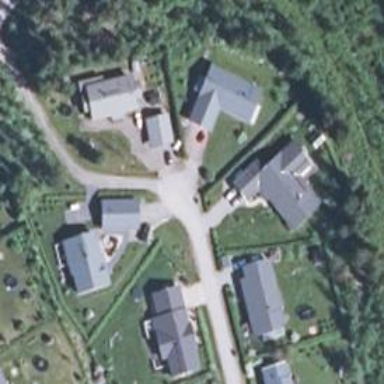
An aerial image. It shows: Living street.